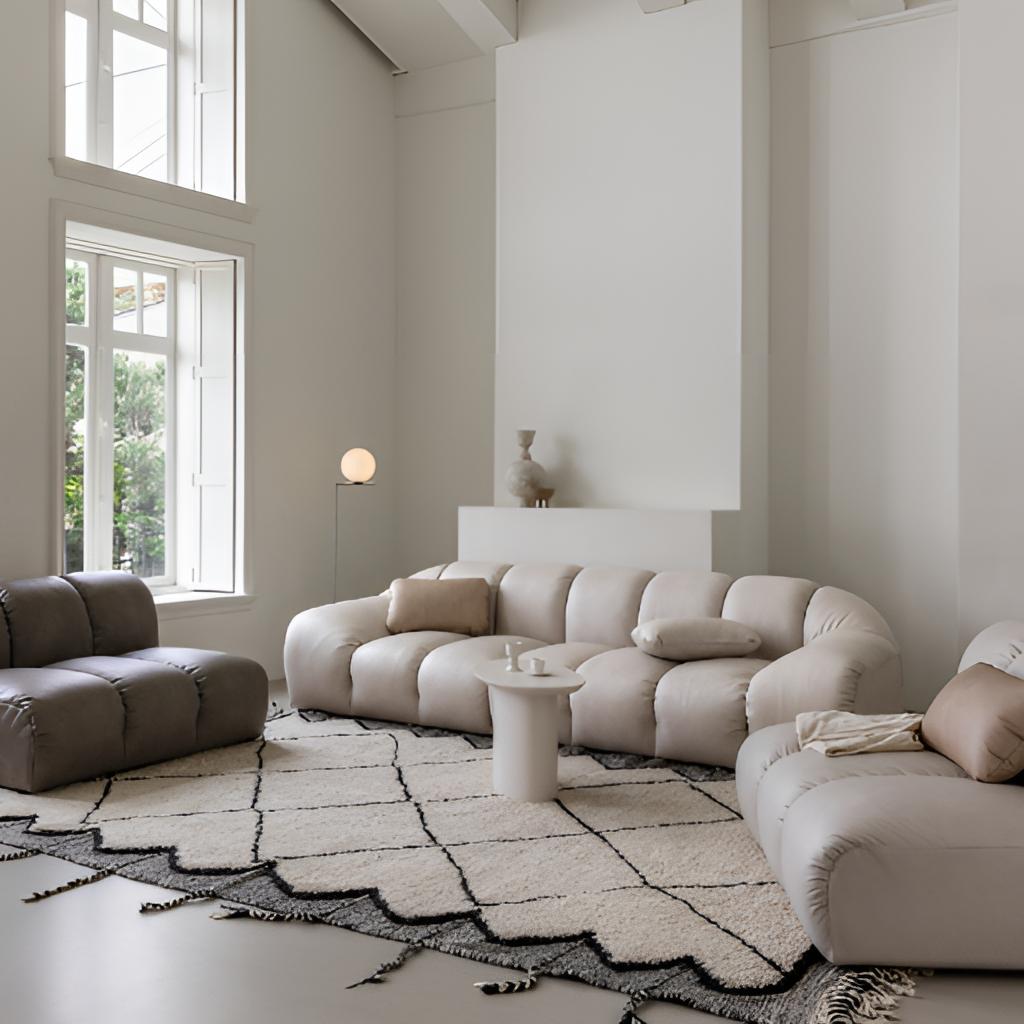
leather sofa, living room, gray concrete flooring, with smooth pattern, paint wallpaper, with solid pattern, contemporary